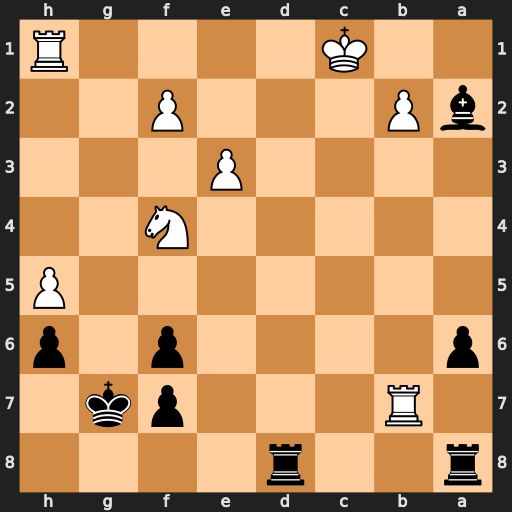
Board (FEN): r2r4/1R3pk1/p4p1p/7P/5N2/4P3/bP3P2/2K4R
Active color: b
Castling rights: -
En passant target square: -
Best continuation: Rac8+ Rc7 Rxc7#